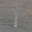
Label: 1